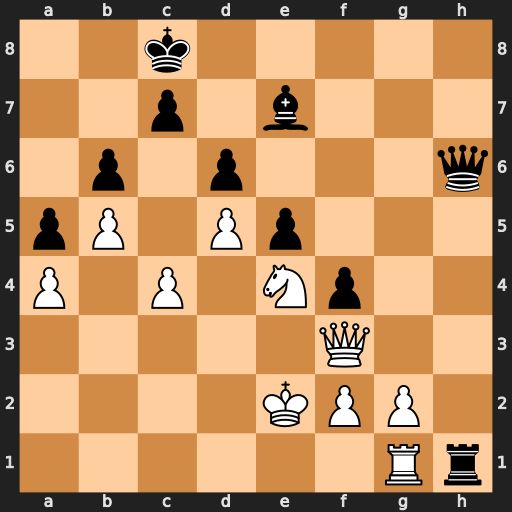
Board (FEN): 2k5/2p1b3/1p1p3q/pP1Pp3/P1P1Np2/5Q2/4KPP1/6Rr
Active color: w
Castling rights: -
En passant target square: -
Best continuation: Rxh1 Qxh1 Qh3+ Qxh3 gxh3